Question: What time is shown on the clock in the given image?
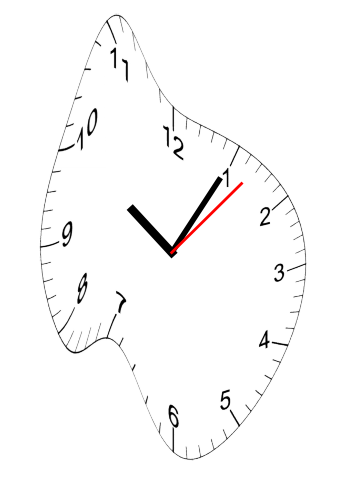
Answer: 10:05:07